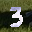
Label: 3